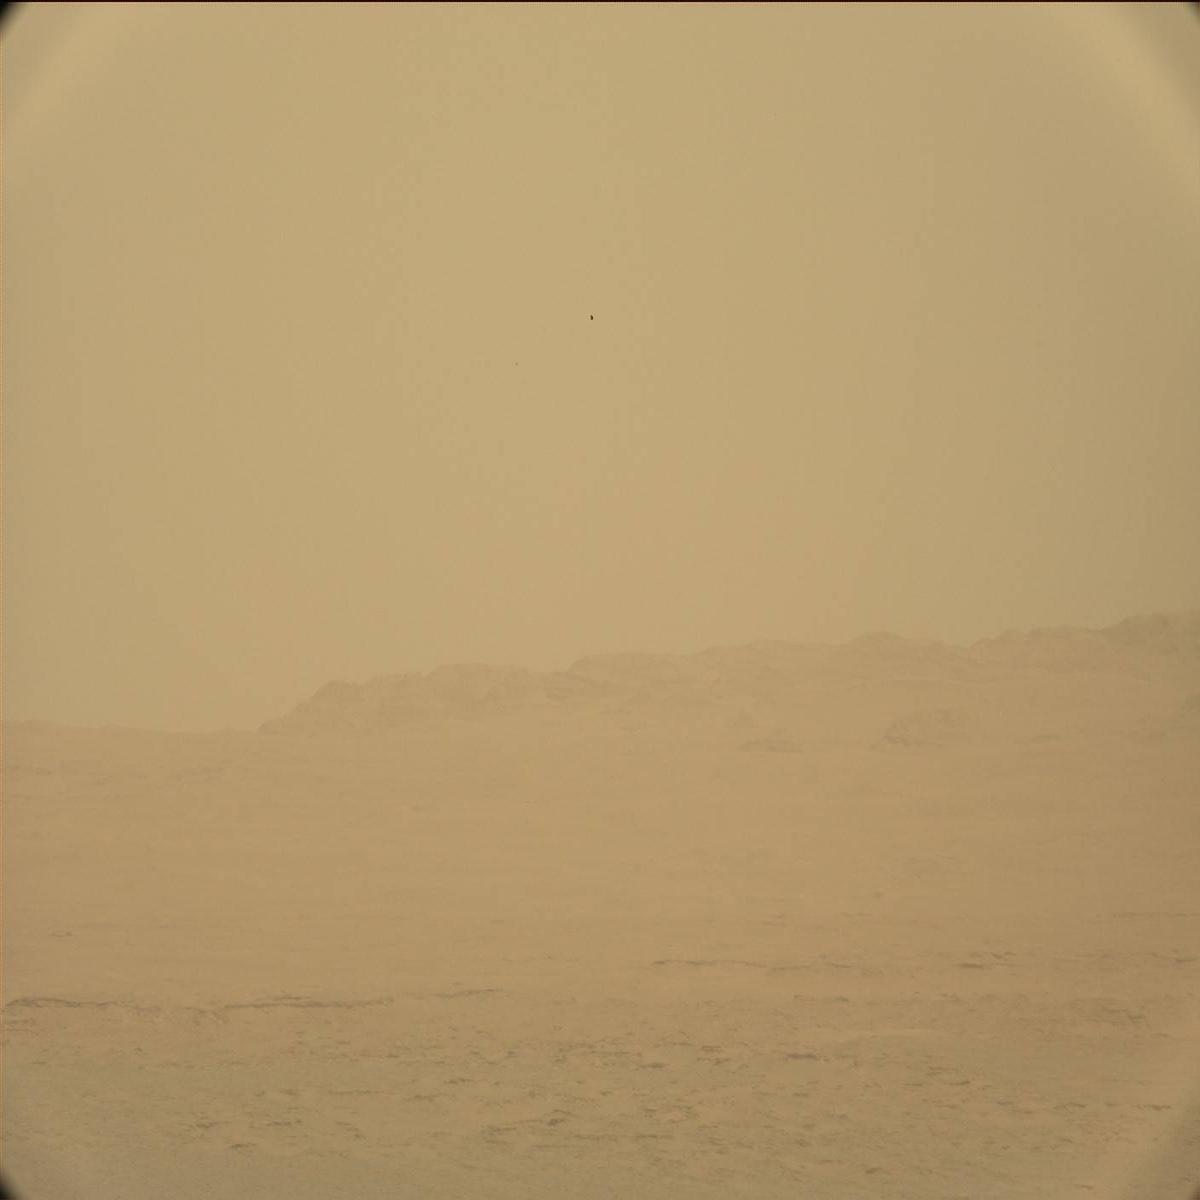
Terrain classes present: Ridge, Sky